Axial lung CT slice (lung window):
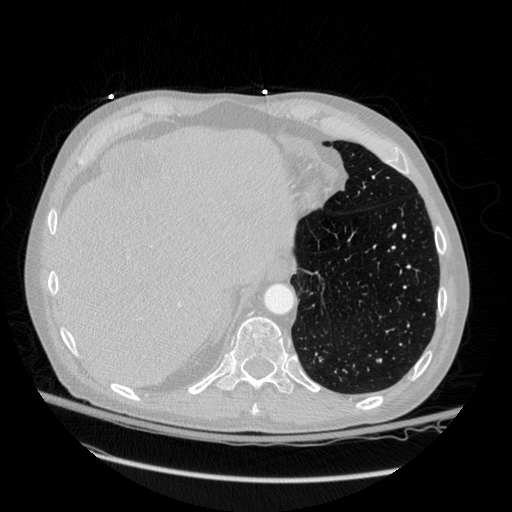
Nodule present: no